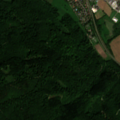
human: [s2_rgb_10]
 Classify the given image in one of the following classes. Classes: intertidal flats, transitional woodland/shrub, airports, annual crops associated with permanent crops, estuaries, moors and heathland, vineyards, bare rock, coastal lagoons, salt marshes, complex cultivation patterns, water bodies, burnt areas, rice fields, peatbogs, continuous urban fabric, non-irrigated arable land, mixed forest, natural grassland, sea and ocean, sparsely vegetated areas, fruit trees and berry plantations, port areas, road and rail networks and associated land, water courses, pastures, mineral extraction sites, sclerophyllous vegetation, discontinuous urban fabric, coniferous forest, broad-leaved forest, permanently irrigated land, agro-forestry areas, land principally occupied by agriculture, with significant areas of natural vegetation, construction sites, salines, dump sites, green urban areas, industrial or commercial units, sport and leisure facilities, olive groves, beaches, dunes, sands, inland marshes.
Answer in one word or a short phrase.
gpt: discontinuous urban fabric, non-irrigated arable land, mixed forest